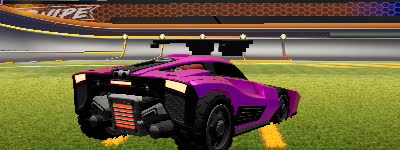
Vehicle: breakout